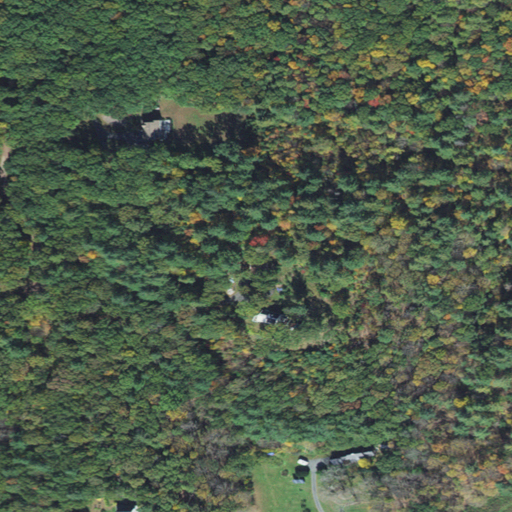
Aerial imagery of mountain in Massachusetts named Taylor Hill containing mixed forest, deciduous forest, evergreen forest, open development, and pasture